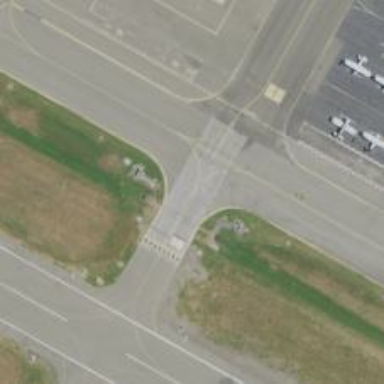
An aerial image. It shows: View of taxiway at the airport.